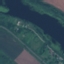
Land use / land cover class: River